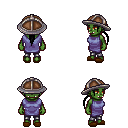
a pixel art fantasy rpg character, female body template, orc, green skin, chain tabard jacket, metal pants, black ponytail hairstyle, chain helm, brown slippers, four views (front, back, left, right), 2x2 character sprite sheet, small pixel art, hard edges, no anti-aliasing